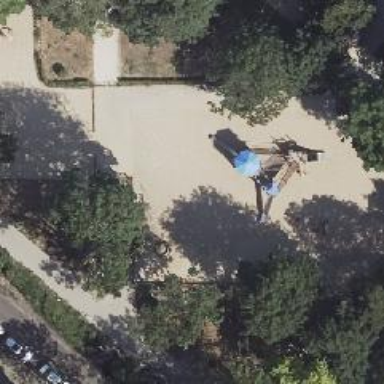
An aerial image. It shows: Table at the playground.